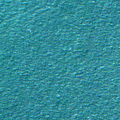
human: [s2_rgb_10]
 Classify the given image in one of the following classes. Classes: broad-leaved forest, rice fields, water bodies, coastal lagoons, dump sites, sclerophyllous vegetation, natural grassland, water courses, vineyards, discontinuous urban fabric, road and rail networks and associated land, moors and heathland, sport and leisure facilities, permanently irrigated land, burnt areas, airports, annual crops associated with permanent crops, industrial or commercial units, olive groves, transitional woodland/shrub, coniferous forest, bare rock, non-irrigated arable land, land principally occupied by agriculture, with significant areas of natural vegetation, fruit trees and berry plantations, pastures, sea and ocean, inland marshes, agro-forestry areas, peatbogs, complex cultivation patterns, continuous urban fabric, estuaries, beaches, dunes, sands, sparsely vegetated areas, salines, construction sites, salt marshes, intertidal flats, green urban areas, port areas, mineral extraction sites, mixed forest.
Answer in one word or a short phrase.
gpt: sea and ocean